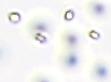
Label: Phaeocystis